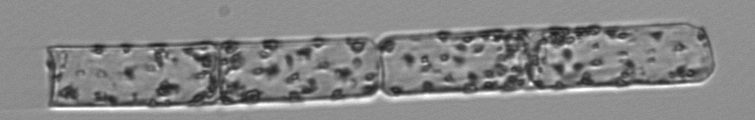
Label: Guinardia_flaccida